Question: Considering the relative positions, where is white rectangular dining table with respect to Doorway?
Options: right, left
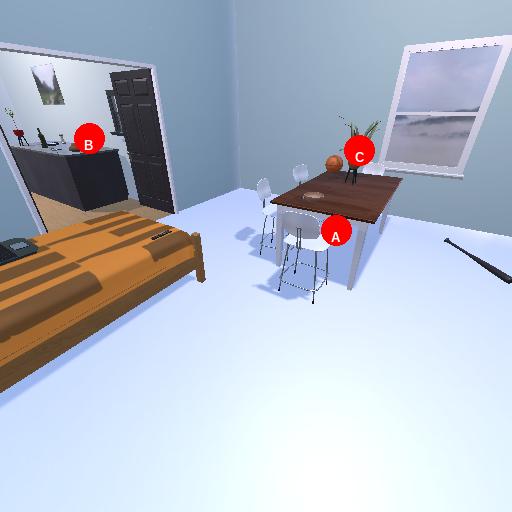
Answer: right